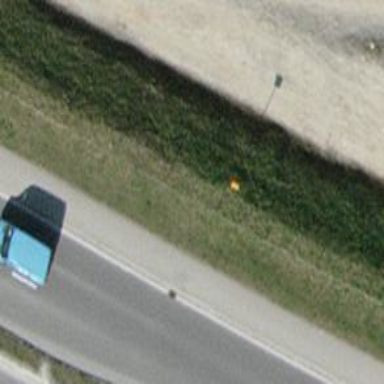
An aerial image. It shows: Aerial marker.